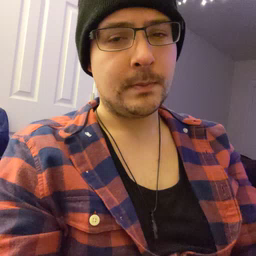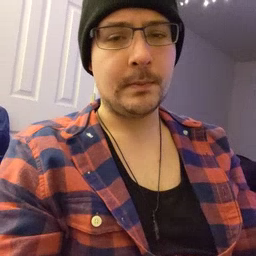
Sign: sad